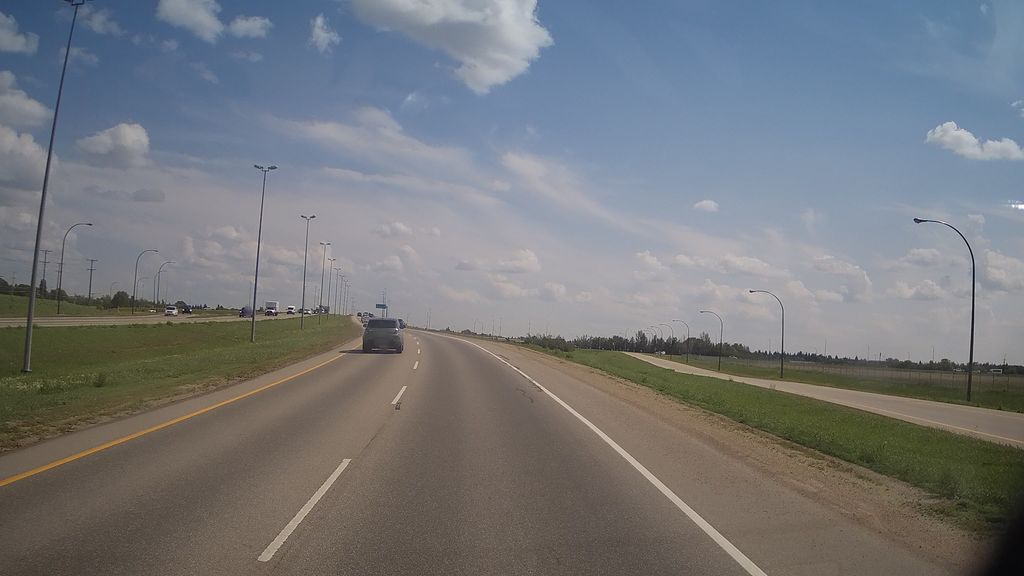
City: saskatoon